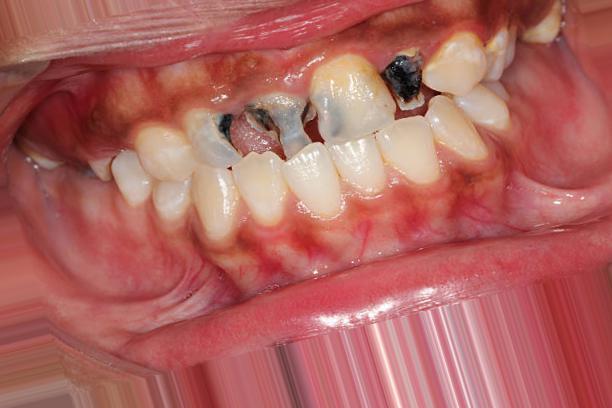
Condition: Caries